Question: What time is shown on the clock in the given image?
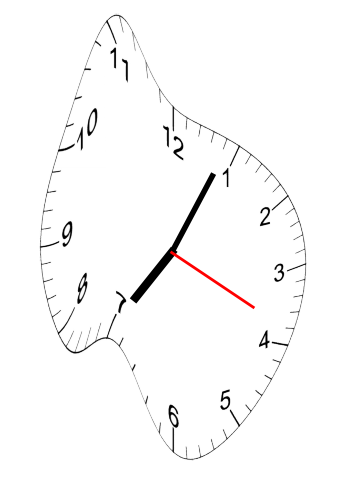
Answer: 07:04:19